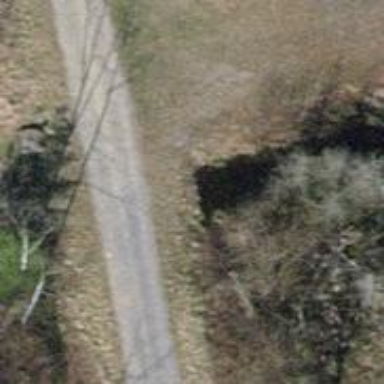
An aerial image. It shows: Culvert tunnel crossing ditch waterway.